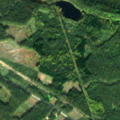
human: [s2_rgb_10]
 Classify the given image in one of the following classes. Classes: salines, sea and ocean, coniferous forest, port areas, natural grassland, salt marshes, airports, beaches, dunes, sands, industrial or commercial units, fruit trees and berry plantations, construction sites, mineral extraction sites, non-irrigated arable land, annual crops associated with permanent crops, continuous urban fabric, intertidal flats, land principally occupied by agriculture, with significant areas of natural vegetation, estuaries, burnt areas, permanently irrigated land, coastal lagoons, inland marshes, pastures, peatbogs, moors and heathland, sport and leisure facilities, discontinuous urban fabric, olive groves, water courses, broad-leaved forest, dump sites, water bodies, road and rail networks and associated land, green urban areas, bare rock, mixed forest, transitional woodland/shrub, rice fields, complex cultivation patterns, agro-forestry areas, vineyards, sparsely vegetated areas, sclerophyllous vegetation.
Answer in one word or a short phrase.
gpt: coniferous forest, mixed forest, transitional woodland/shrub